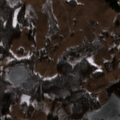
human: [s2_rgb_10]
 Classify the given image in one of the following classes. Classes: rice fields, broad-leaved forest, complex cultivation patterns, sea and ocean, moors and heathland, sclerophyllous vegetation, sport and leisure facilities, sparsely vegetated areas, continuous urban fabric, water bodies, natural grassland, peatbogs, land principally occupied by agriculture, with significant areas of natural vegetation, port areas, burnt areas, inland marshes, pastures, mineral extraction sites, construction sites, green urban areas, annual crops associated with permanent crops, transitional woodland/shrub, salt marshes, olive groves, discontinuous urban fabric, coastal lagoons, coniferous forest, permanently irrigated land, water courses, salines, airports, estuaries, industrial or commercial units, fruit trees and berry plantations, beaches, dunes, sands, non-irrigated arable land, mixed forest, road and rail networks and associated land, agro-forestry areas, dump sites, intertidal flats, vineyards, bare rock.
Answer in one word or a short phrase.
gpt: pastures, complex cultivation patterns, land principally occupied by agriculture, with significant areas of natural vegetation, broad-leaved forest, transitional woodland/shrub, water bodies